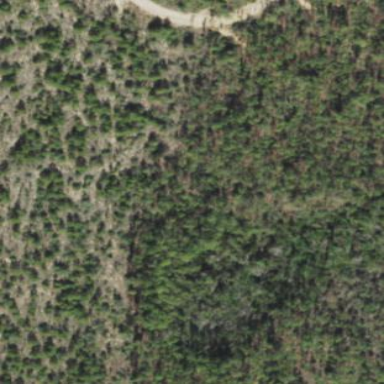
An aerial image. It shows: Forest area dominated by needle-leaved trees.